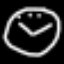
Label: clock